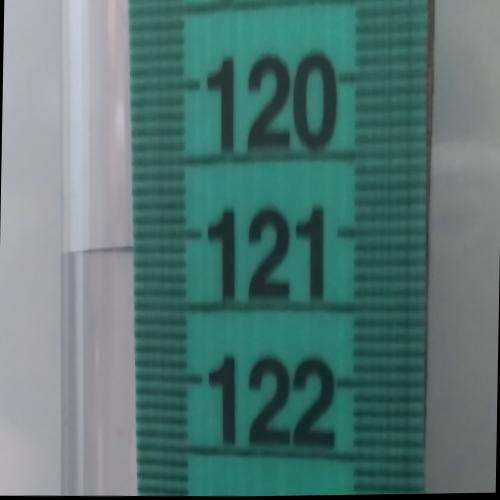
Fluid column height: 121.1 cm